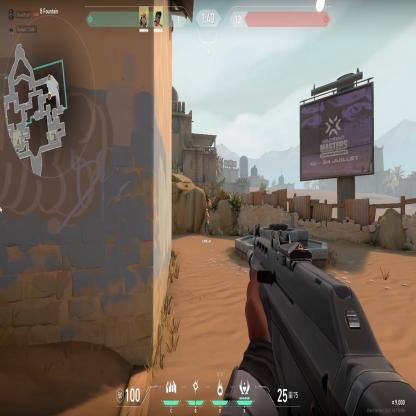
Label: teammate